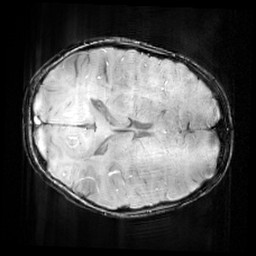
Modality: SWI
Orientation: axial
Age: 12
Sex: male
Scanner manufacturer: siemens
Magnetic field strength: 3 T
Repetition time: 0.027 s
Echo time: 0.02 s